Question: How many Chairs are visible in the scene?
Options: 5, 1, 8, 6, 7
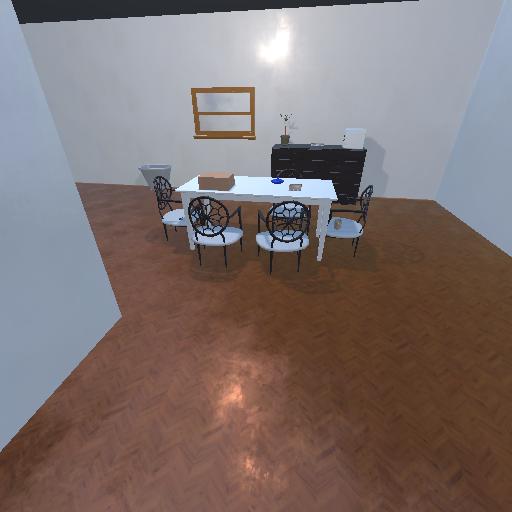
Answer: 5